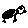
Label: bird